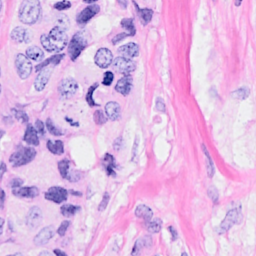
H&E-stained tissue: Breast